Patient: sex F, age 33
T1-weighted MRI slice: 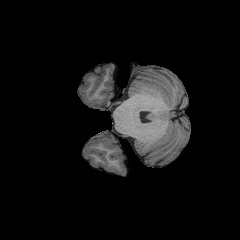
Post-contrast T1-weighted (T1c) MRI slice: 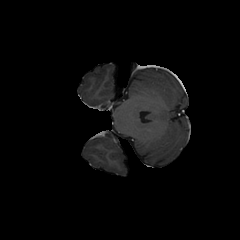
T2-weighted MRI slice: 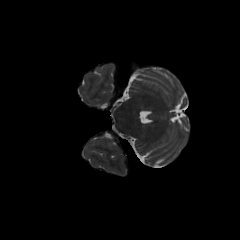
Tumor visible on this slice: no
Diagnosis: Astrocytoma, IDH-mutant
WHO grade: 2